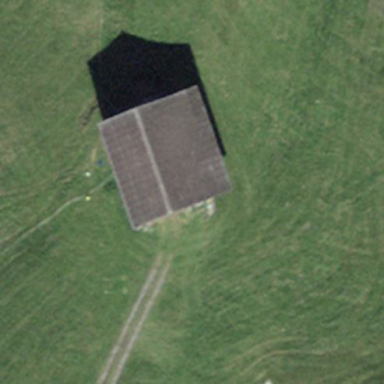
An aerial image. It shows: Barn.